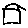
Label: house